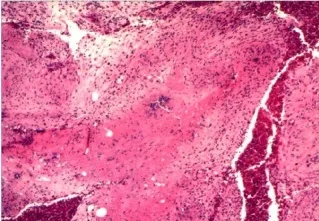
Histology slides: granulomatous inflammation with central necrosis (40x magnification.
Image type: pathology (h&e)